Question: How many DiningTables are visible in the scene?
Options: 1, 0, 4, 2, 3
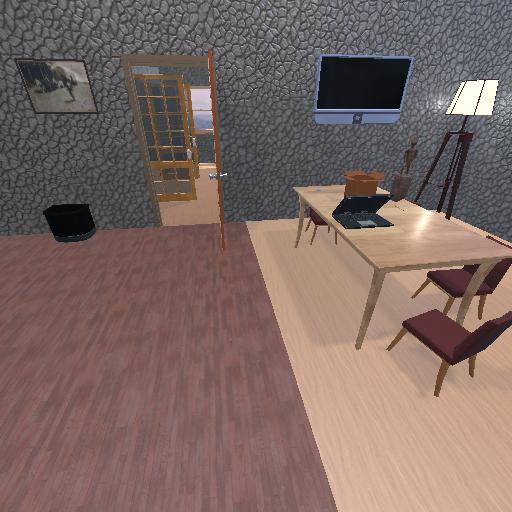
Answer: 1